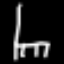
Label: chair